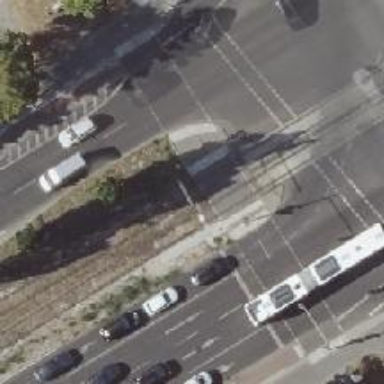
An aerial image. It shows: Tram crossing with traffic signals.